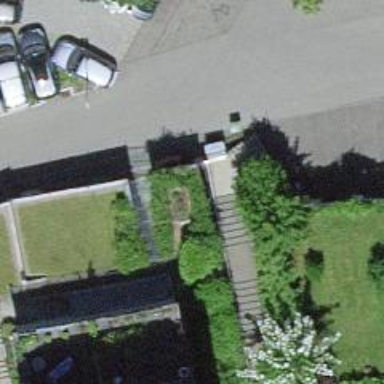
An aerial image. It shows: Set of concrete steps.